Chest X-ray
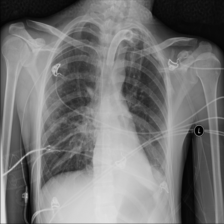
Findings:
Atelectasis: negative
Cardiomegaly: negative
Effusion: positive
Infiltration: positive
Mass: negative
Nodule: negative
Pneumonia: negative
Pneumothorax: negative
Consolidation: negative
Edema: negative
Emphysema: negative
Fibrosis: negative
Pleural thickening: negative
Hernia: negative